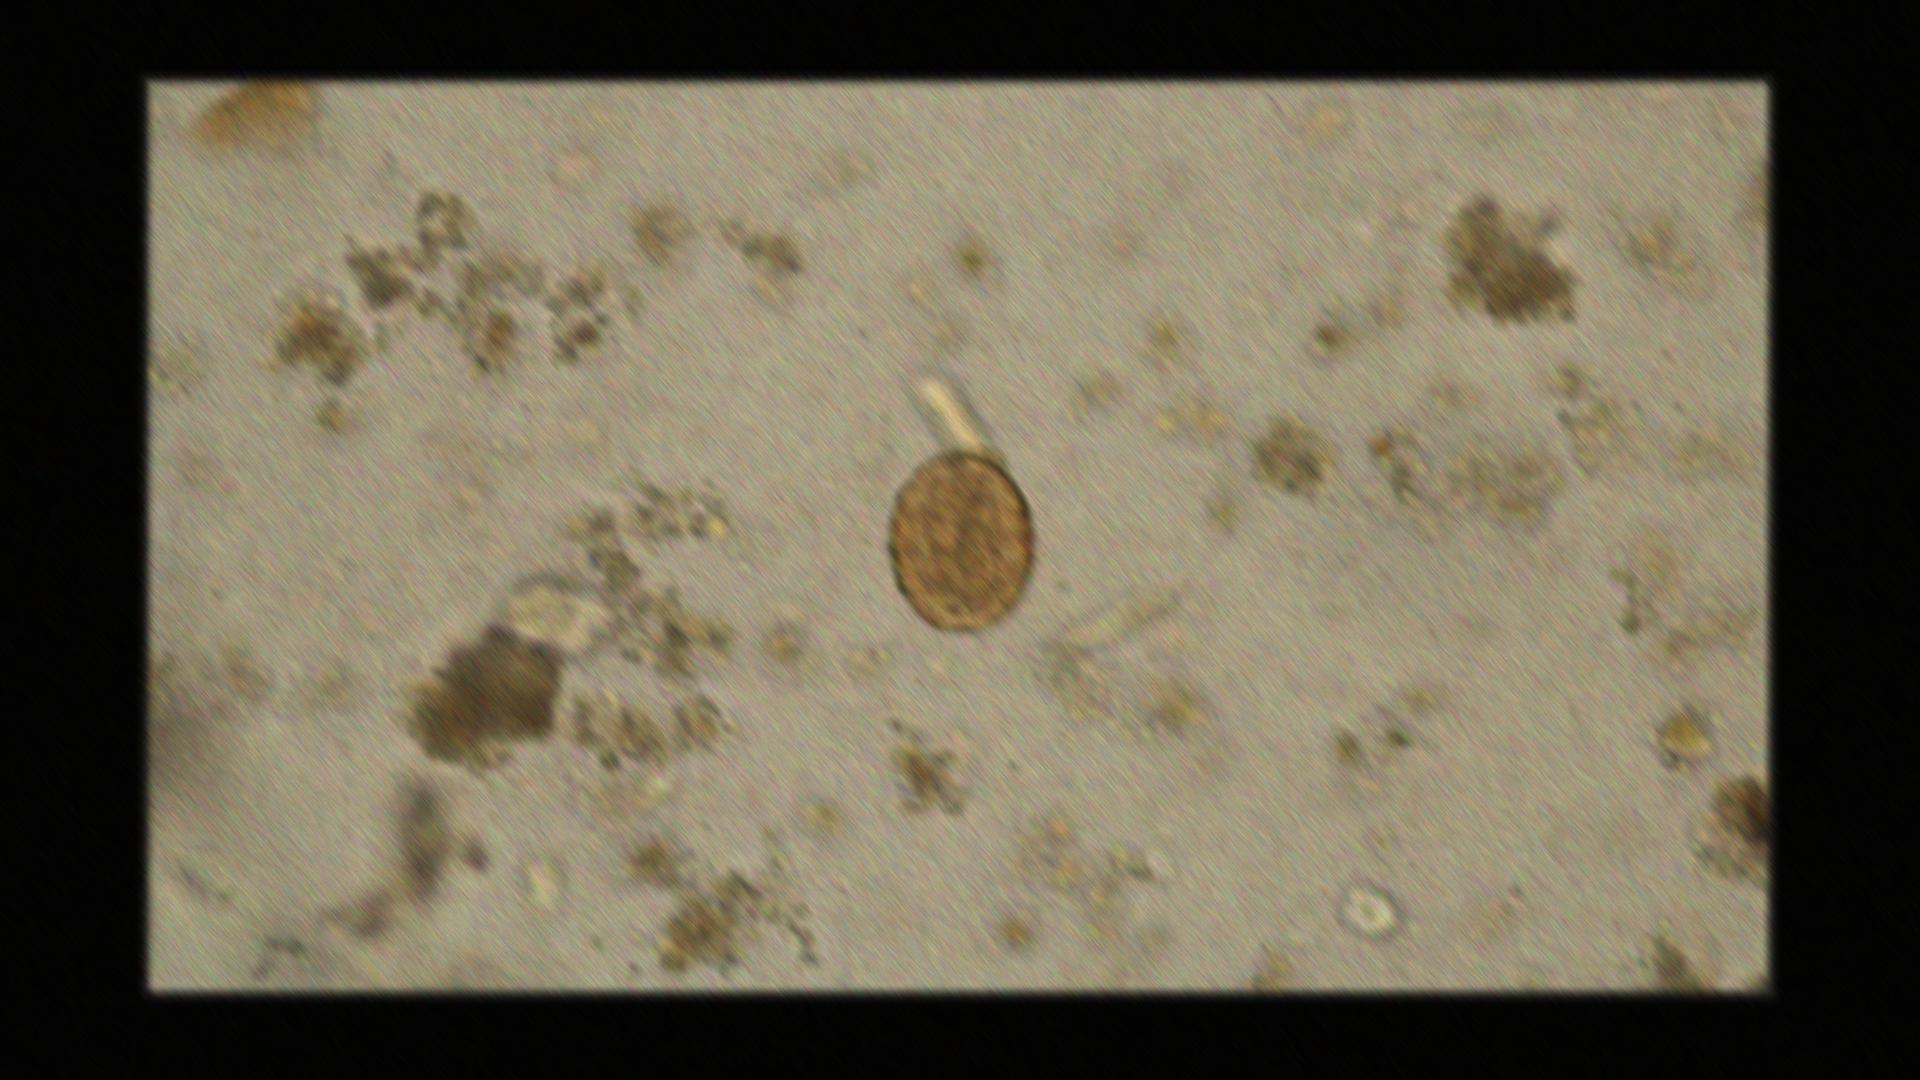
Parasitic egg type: Ascaris lumbricoides